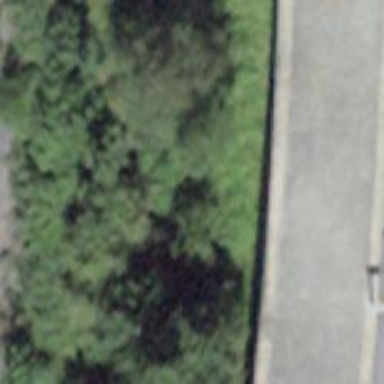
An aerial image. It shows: Retaining wall.